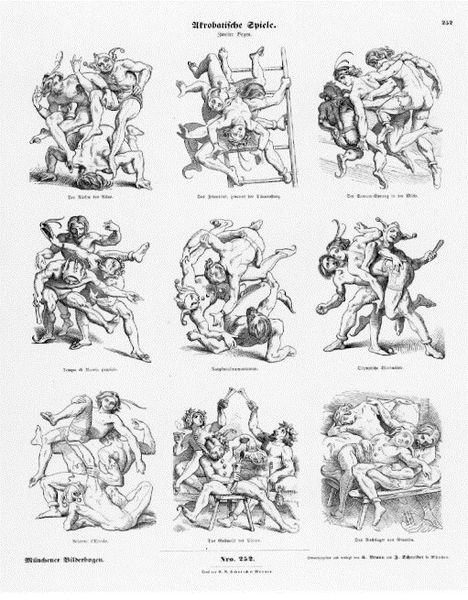
Titel: Akrobatische Spiele II
Künstler: Moritz von Schwind
Standort: Karlsruhe
Institution: Staatliche Kunsthalle Karlsruhe
Schlagwörter: chair, fight, hat, men, people, stool, white, women, arm, bench, black, figures, group, hair, old, table, woman, bed, picture, pictures, print, wine, fighting, man, naked, nude, head, german, death, helmet, drawing, paper, black and white, cap, cartoon, etching, illustration, sketch, battle, devil, story, fall, falling, ladder, movement, scene, party, arms, design, section, ink, draft, drawings, art, butt, study, draw, legs, figure, pen and ink, lithograph, sleeping, playing, clown, jester, goya, dance, dancing, body, action, collage, drinking, fights, grab, scenes, wrestle, bodies, boys, text, chart, diagram, guide, leg, muscles, sport, move, wizard, wrestling, journal, sex, pornography, acrobats, games, demons, harlekin, clowns, jesters, etch, sketches, jugglers, nine, sports, athletic, acrobatics, fable, fool, circus, merriment, sexual, monotone, limbs, 9, poses, instruction, pornographie, 19 century, mulitples, label, pper, posing, brench, acrobatic, orgy, intercourse, jest, tumbling, clowning, explicit, sec, acrobat, 257, lunatics, whrestling, sportz, positions, pencel sketch, tumble, live pose, postures, freakshow, triplets, hedonism, polyamory